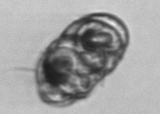
Label: Warnowia